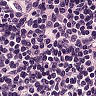
Metastatic tissue present: no